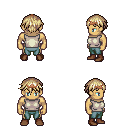
a pixel art fantasy rpg character, male body template, human, tanned skin, white sleeveless shirt, teal pants, white blonde short bangs hairstyle, bronze tiara, brown shoes, four views (front, back, left, right), 2x2 character sprite sheet, small pixel art, hard edges, no anti-aliasing